Question: There is a vertical bar on my homepage. It is actually an image that looks something like this:

The white boxes are the place-holders for the product images that will be added dynamically. I want to know how to stretch the blue vertical bar as new product images are added. This must be done programmatically.
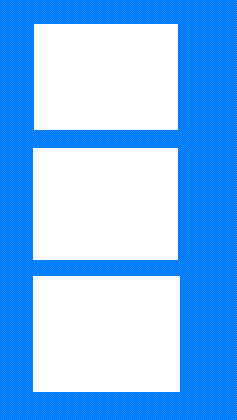
Answer: Use the image as background and repeat it vertically.
Something like this
'''
<style>
.pageBG { background: url(your_image_source) repeat-y; }
</style>
<div class='pageBG'>
<!--your content goes here -->
</div>
'''
From your image I think you can make a small image of dimension 5*5 or something and make it repeat vertically and horizontally. For that you don't have to set the background position, because 'repeat' is the initail value for <URL>.